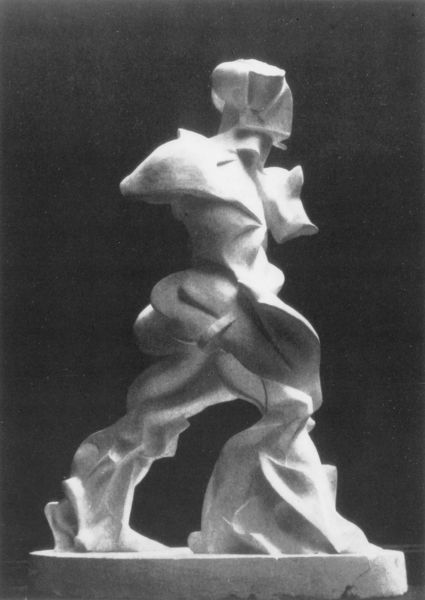
Titel: Spiralige Ausdehnung der Muskeln in Bewegung (Espansione spiralica di muscoli in movimento)
Künstler: Umberto Boccioni
Schlagwörter: feuer, fuß, kopf, mann, weiß, bewegung, grau, marmor, schwarz, arme, mensch, sockel, stein, gehen, figur, person, skulptur, statue, beine, bein, moderne, laufen, abstrakt, modern, bildhauerei, plastik, platte, podest, foto, fotografie, form, schwarz-weiß, schritt, kunst, art, gehend, schreiten, schreitend, fotographie, kanten, moderne kunst, plinte, rumpf, bildhauer, kantig, menshc, hauer, meisel, ausfallschritt, klumpen, po